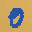
Label: 0